Question: I want to maintain a list of records, for each one I maintain the same type of data. I want to use this data in 2 different places:
1. UITableView that takes from each record the "Name" value
2. UIViewController that takes all the data to use in different fields.
I assume I should be using a plist to store the data; I also assume that the object that should be receiving the data for the 'UITableView' is 'NSArray' so I can use the 'cellForRowAtIndexPath' method to create the table automatically.
So i created the plist "PLForArr.plist":

It seems that i can only get a NSDictionary when calling the plist using
'''
NSString *path = [[NSBundle mainBundle] pathForResource:@"PLForArr" ofType:@"plist"];
NSArray * myArr = [[NSArray alloc] initWithContentsOfFile:path]; //doesn't work...
NSDictionary * myDict = [[NSDictionary alloc] initWithContentsOfFile:path]; //does work, but who to I make a NSArray out of it / or get the data from here to the UITableView?
'''
I understand that i don't understand something basic here... Can someone take me step by step on:
1. How to keep the data - should I use plist or something else? Should I have a main record of type array (as I did on the example plist here) or can I just keep it as these Dictionaries without the unnecessary MyArr that I used considering the UITableView end target?
2. How to call the data - Is there a way to get it into a NSArray or must it get into a NSDictionary?
3. How to call it into the the UITableView - Can I fill in the lines using a NSDictionary?
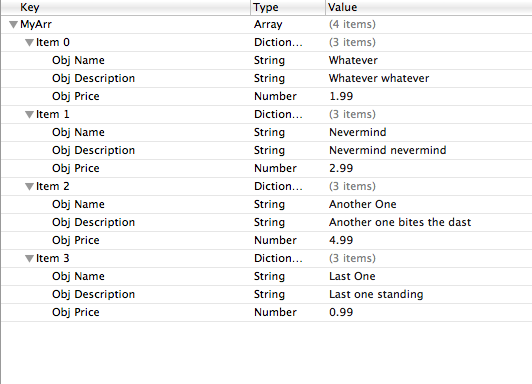
Answer: 1. Storing the data is an Array or a Dictionary is up to you. But if you want to make changes to it over time you can't store it in the main bundle.
2. Your pList file is a dictionary that contains an array. See code example below.
3. You will have to store the dictionary in an array for the data source for your table. See code example below.
Assuming that your UITableView's data source is called tableArray. You can use tableArray to fill in the information in the table and your view. Oh yeah,
'''
NSString *path = [[NSBundle mainBundle] pathForResource:@"PLForArr" ofType:@"plist"];
NSDictionary *myDict = [[NSDictionary alloc] initWithContentsOfFile:path];
NSArray *myArray = [myDict objectForKey:@"MyArray"];
self.tableArray = [myArray copy];
[myArray release];
[myDict release];
'''
This goes in tableView: cellForRowAtIndexPath:
'''
cell.text = [[tableArray objectAtIndex:row]objectForKey:@"Obj Name"];
'''